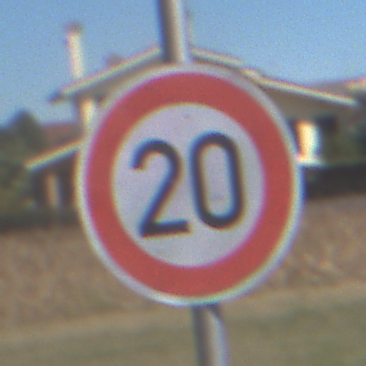
Verkehrszeichen: Geschwindigkeit20
Umgebung: Outdoor, Suburban
Tageszeit: MorningAfternoon
Wetter: PartlyCloudy
Licht: Natural
Jahreszeit: NotSpecified
Kontrast: HighContrast